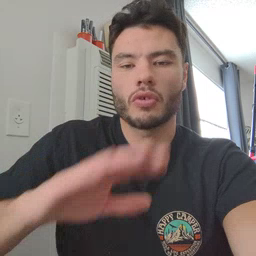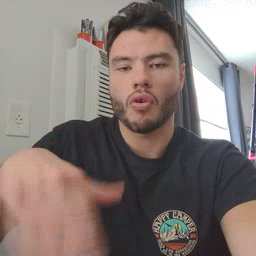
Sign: all